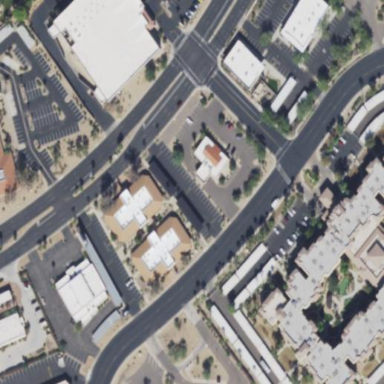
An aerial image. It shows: Healthcare clinic.